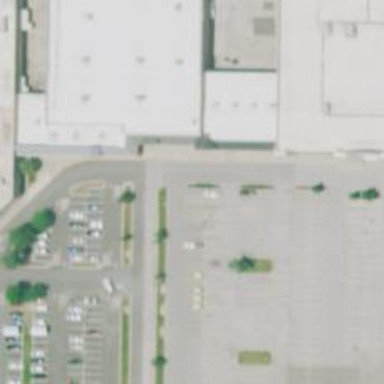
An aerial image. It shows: Parking space is available.